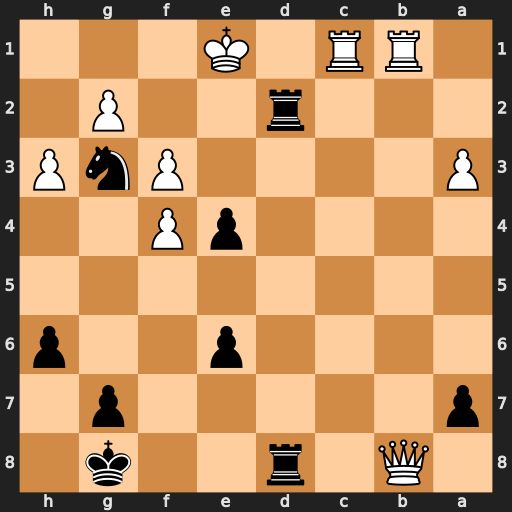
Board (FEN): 1Q1r2k1/p5p1/4p2p/8/4pP2/P4PnP/3r2P1/1RR1K3
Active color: b
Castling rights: -
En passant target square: -
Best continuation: Re2#